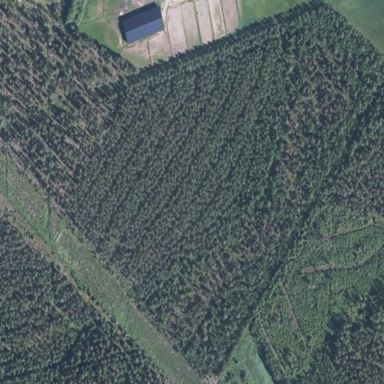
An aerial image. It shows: Forest area dominated by broadleaved trees.